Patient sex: M
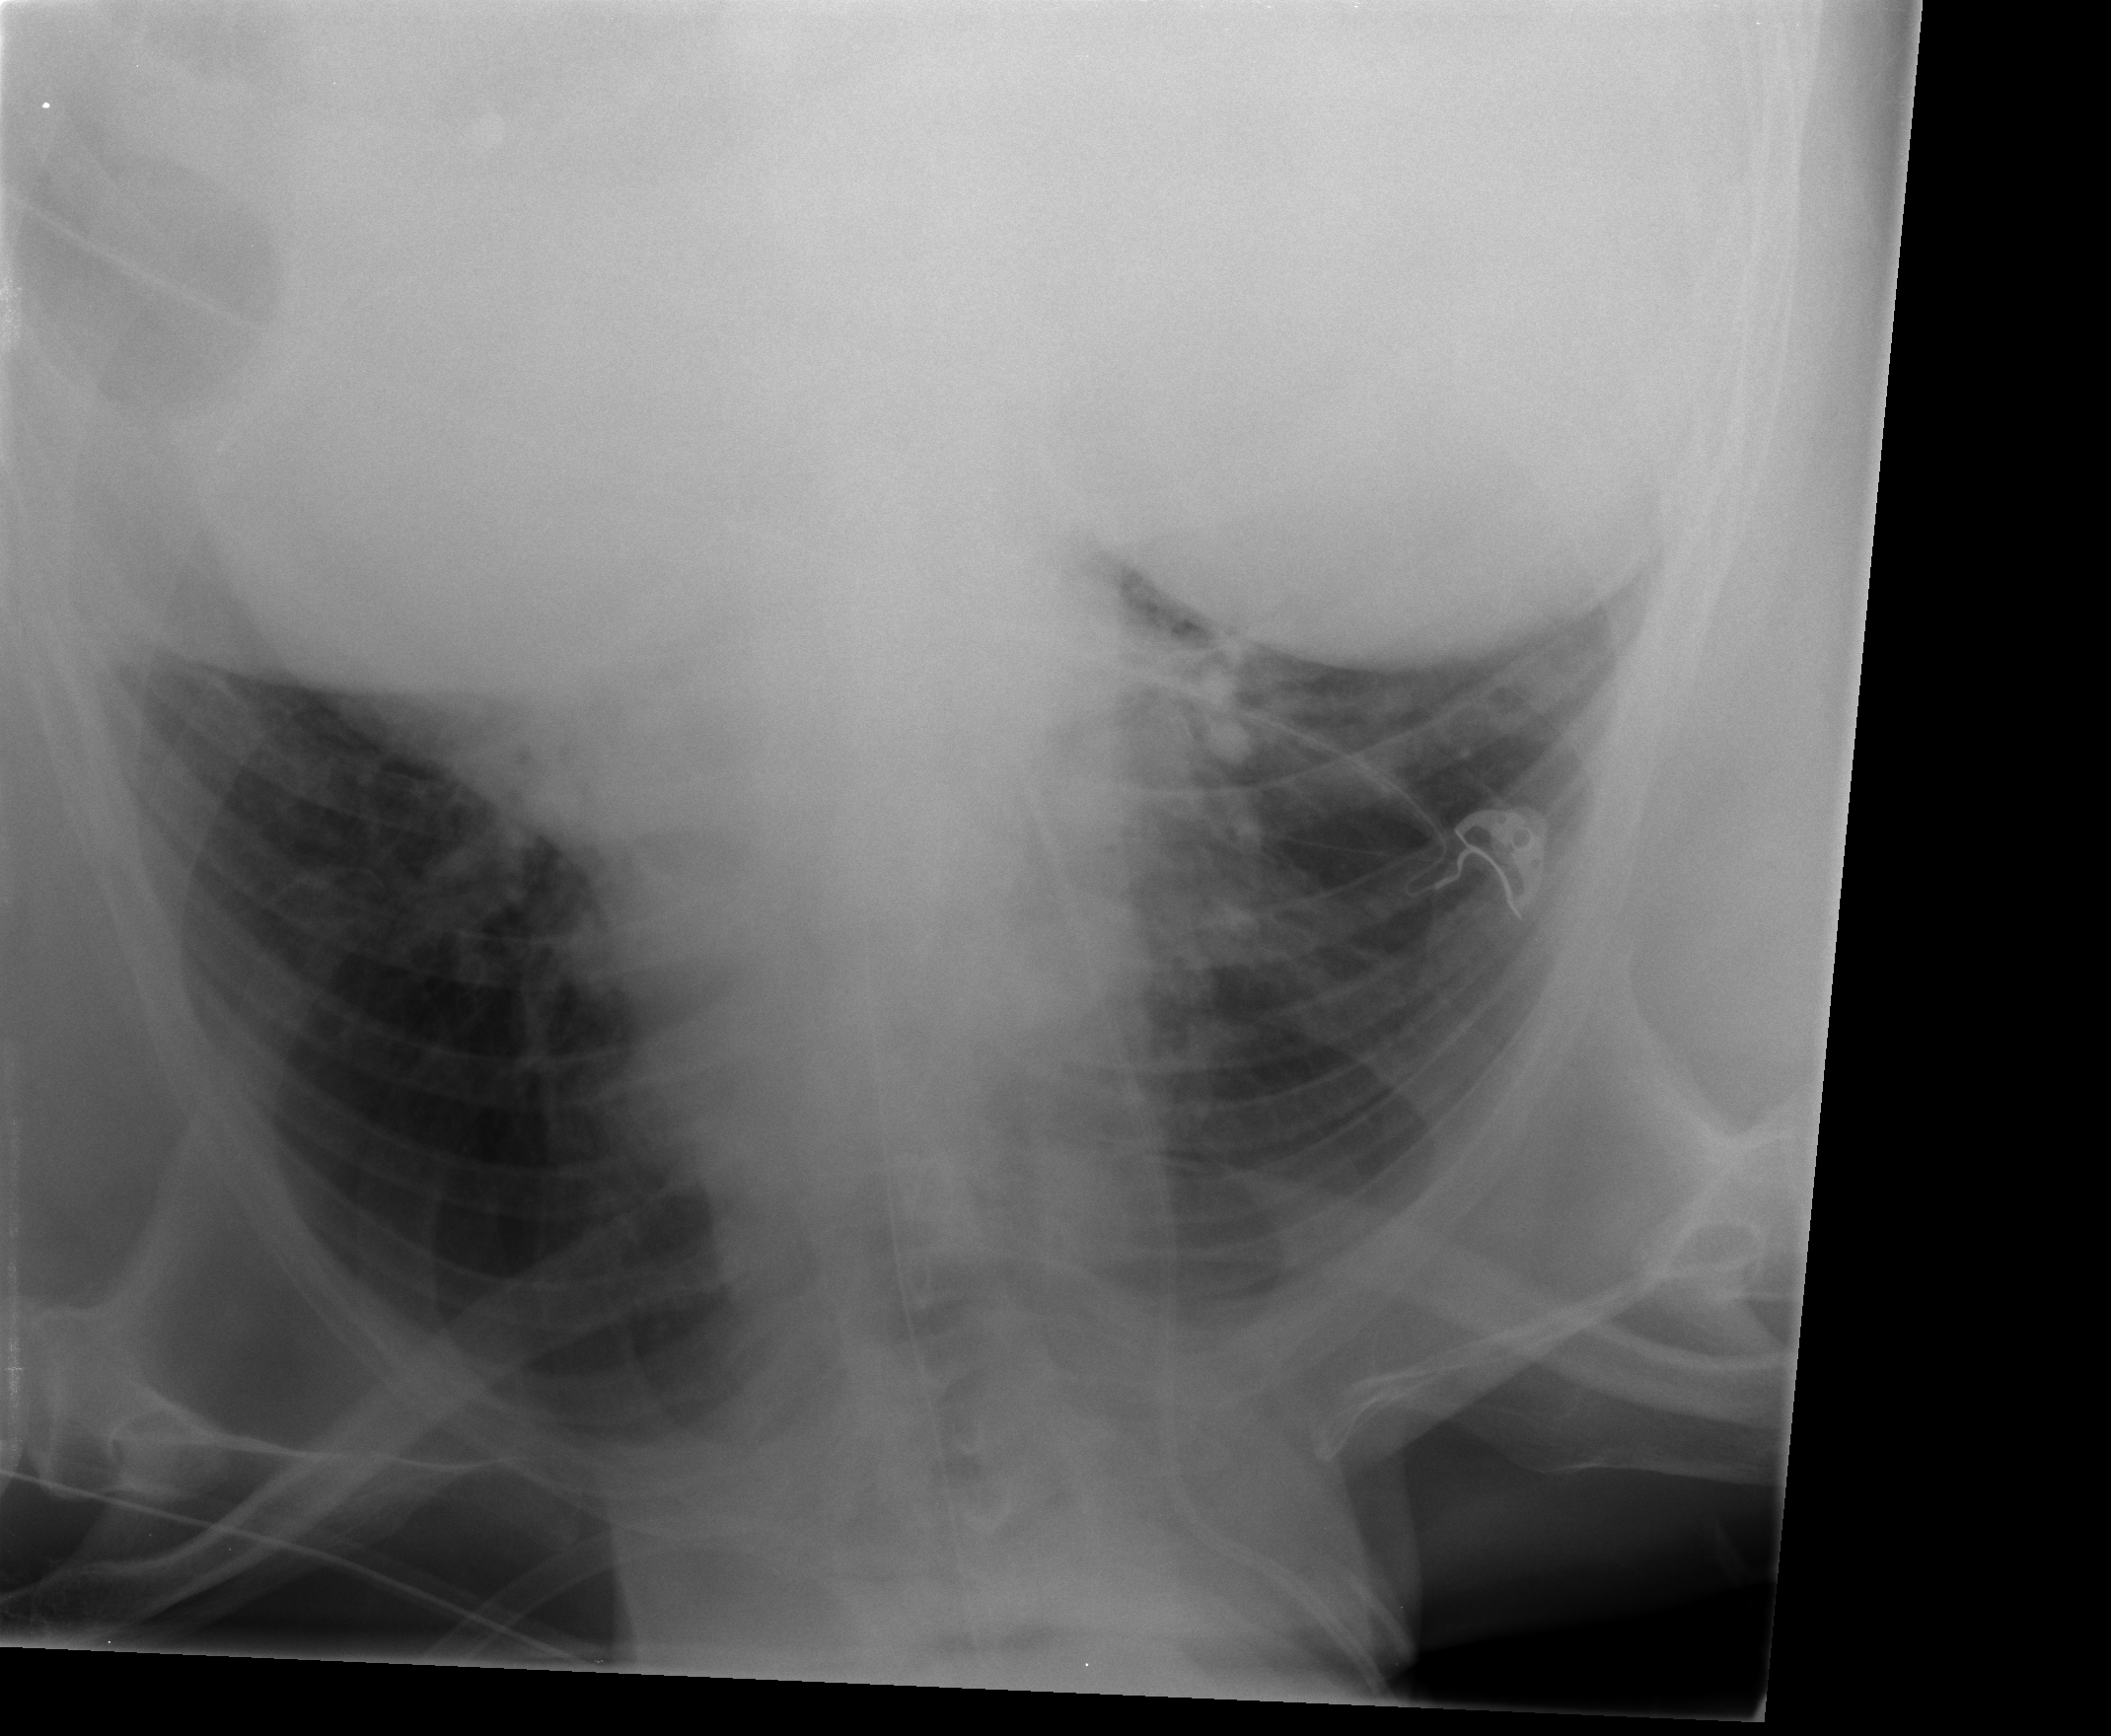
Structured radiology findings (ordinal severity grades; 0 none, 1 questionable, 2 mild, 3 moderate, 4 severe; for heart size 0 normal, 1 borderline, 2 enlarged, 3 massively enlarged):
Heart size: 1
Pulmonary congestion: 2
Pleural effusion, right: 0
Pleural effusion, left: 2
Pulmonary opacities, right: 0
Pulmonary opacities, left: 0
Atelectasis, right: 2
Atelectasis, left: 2